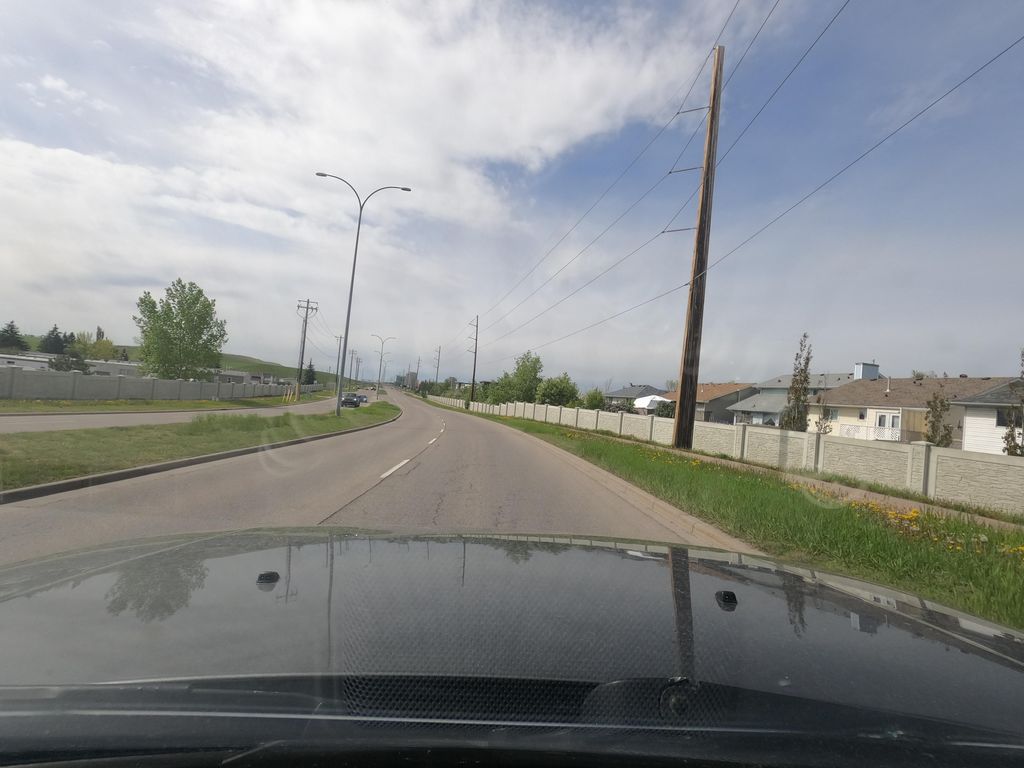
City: calgary